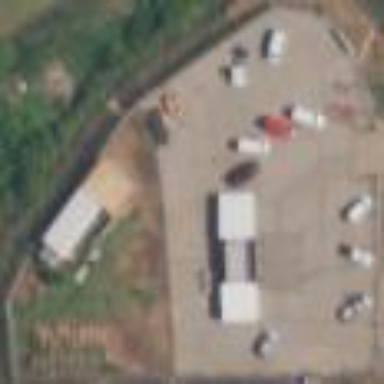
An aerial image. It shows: Fuel facility in commercial area.